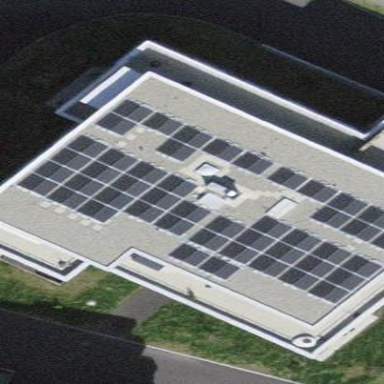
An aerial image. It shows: Solar power generator utilizing photovoltaic technology with solar photovoltaic panels.